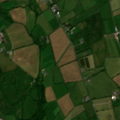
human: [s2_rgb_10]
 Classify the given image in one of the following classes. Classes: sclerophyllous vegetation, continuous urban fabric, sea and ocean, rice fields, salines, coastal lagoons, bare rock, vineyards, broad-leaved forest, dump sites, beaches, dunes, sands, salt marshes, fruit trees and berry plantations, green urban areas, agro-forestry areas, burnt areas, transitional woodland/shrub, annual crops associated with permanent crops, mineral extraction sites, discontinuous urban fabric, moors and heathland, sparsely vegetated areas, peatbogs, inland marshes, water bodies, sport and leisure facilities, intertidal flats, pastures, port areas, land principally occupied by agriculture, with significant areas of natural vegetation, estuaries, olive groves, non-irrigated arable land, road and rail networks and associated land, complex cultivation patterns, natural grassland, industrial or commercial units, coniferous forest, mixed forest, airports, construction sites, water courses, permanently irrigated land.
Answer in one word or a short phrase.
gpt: pastures, land principally occupied by agriculture, with significant areas of natural vegetation